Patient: sex M, age 70
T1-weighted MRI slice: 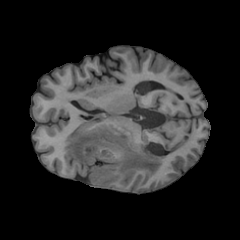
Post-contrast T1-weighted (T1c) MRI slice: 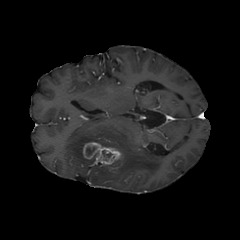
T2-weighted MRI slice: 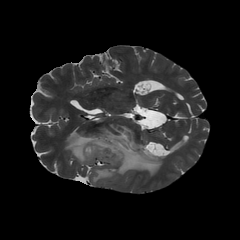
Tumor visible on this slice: yes
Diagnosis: Glioblastoma, IDH-wildtype
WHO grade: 4